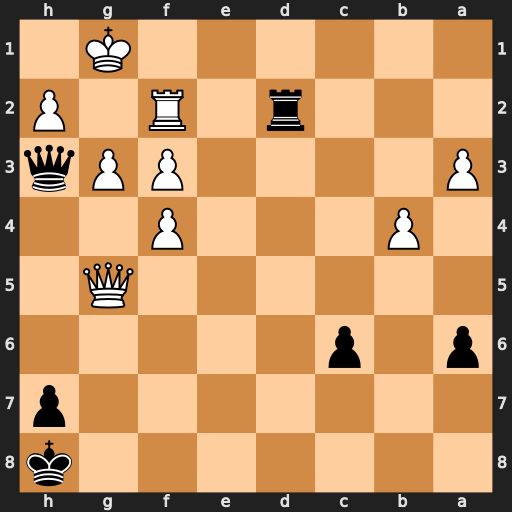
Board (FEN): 7k/7p/p1p5/6Q1/1P3P2/P4PPq/3r1R1P/6K1
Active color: b
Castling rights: -
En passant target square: -
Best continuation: Rd1+ Rf1 Qxf1#